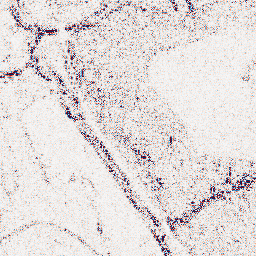
Category: wavelet
Decomposition family: wavelet_reverse_biorthogonal
Decomposition parameters: wavelet: rbio3.5
level: 1
Upsampling method: lanczos
Upsampling parameters: scale: 8
Upsampling scale: 8